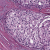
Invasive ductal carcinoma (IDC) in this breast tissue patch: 0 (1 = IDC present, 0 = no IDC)